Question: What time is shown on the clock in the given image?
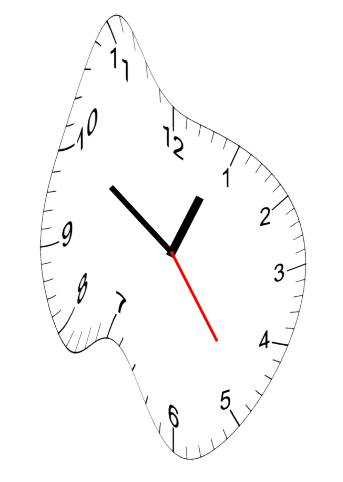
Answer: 12:50:24